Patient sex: M
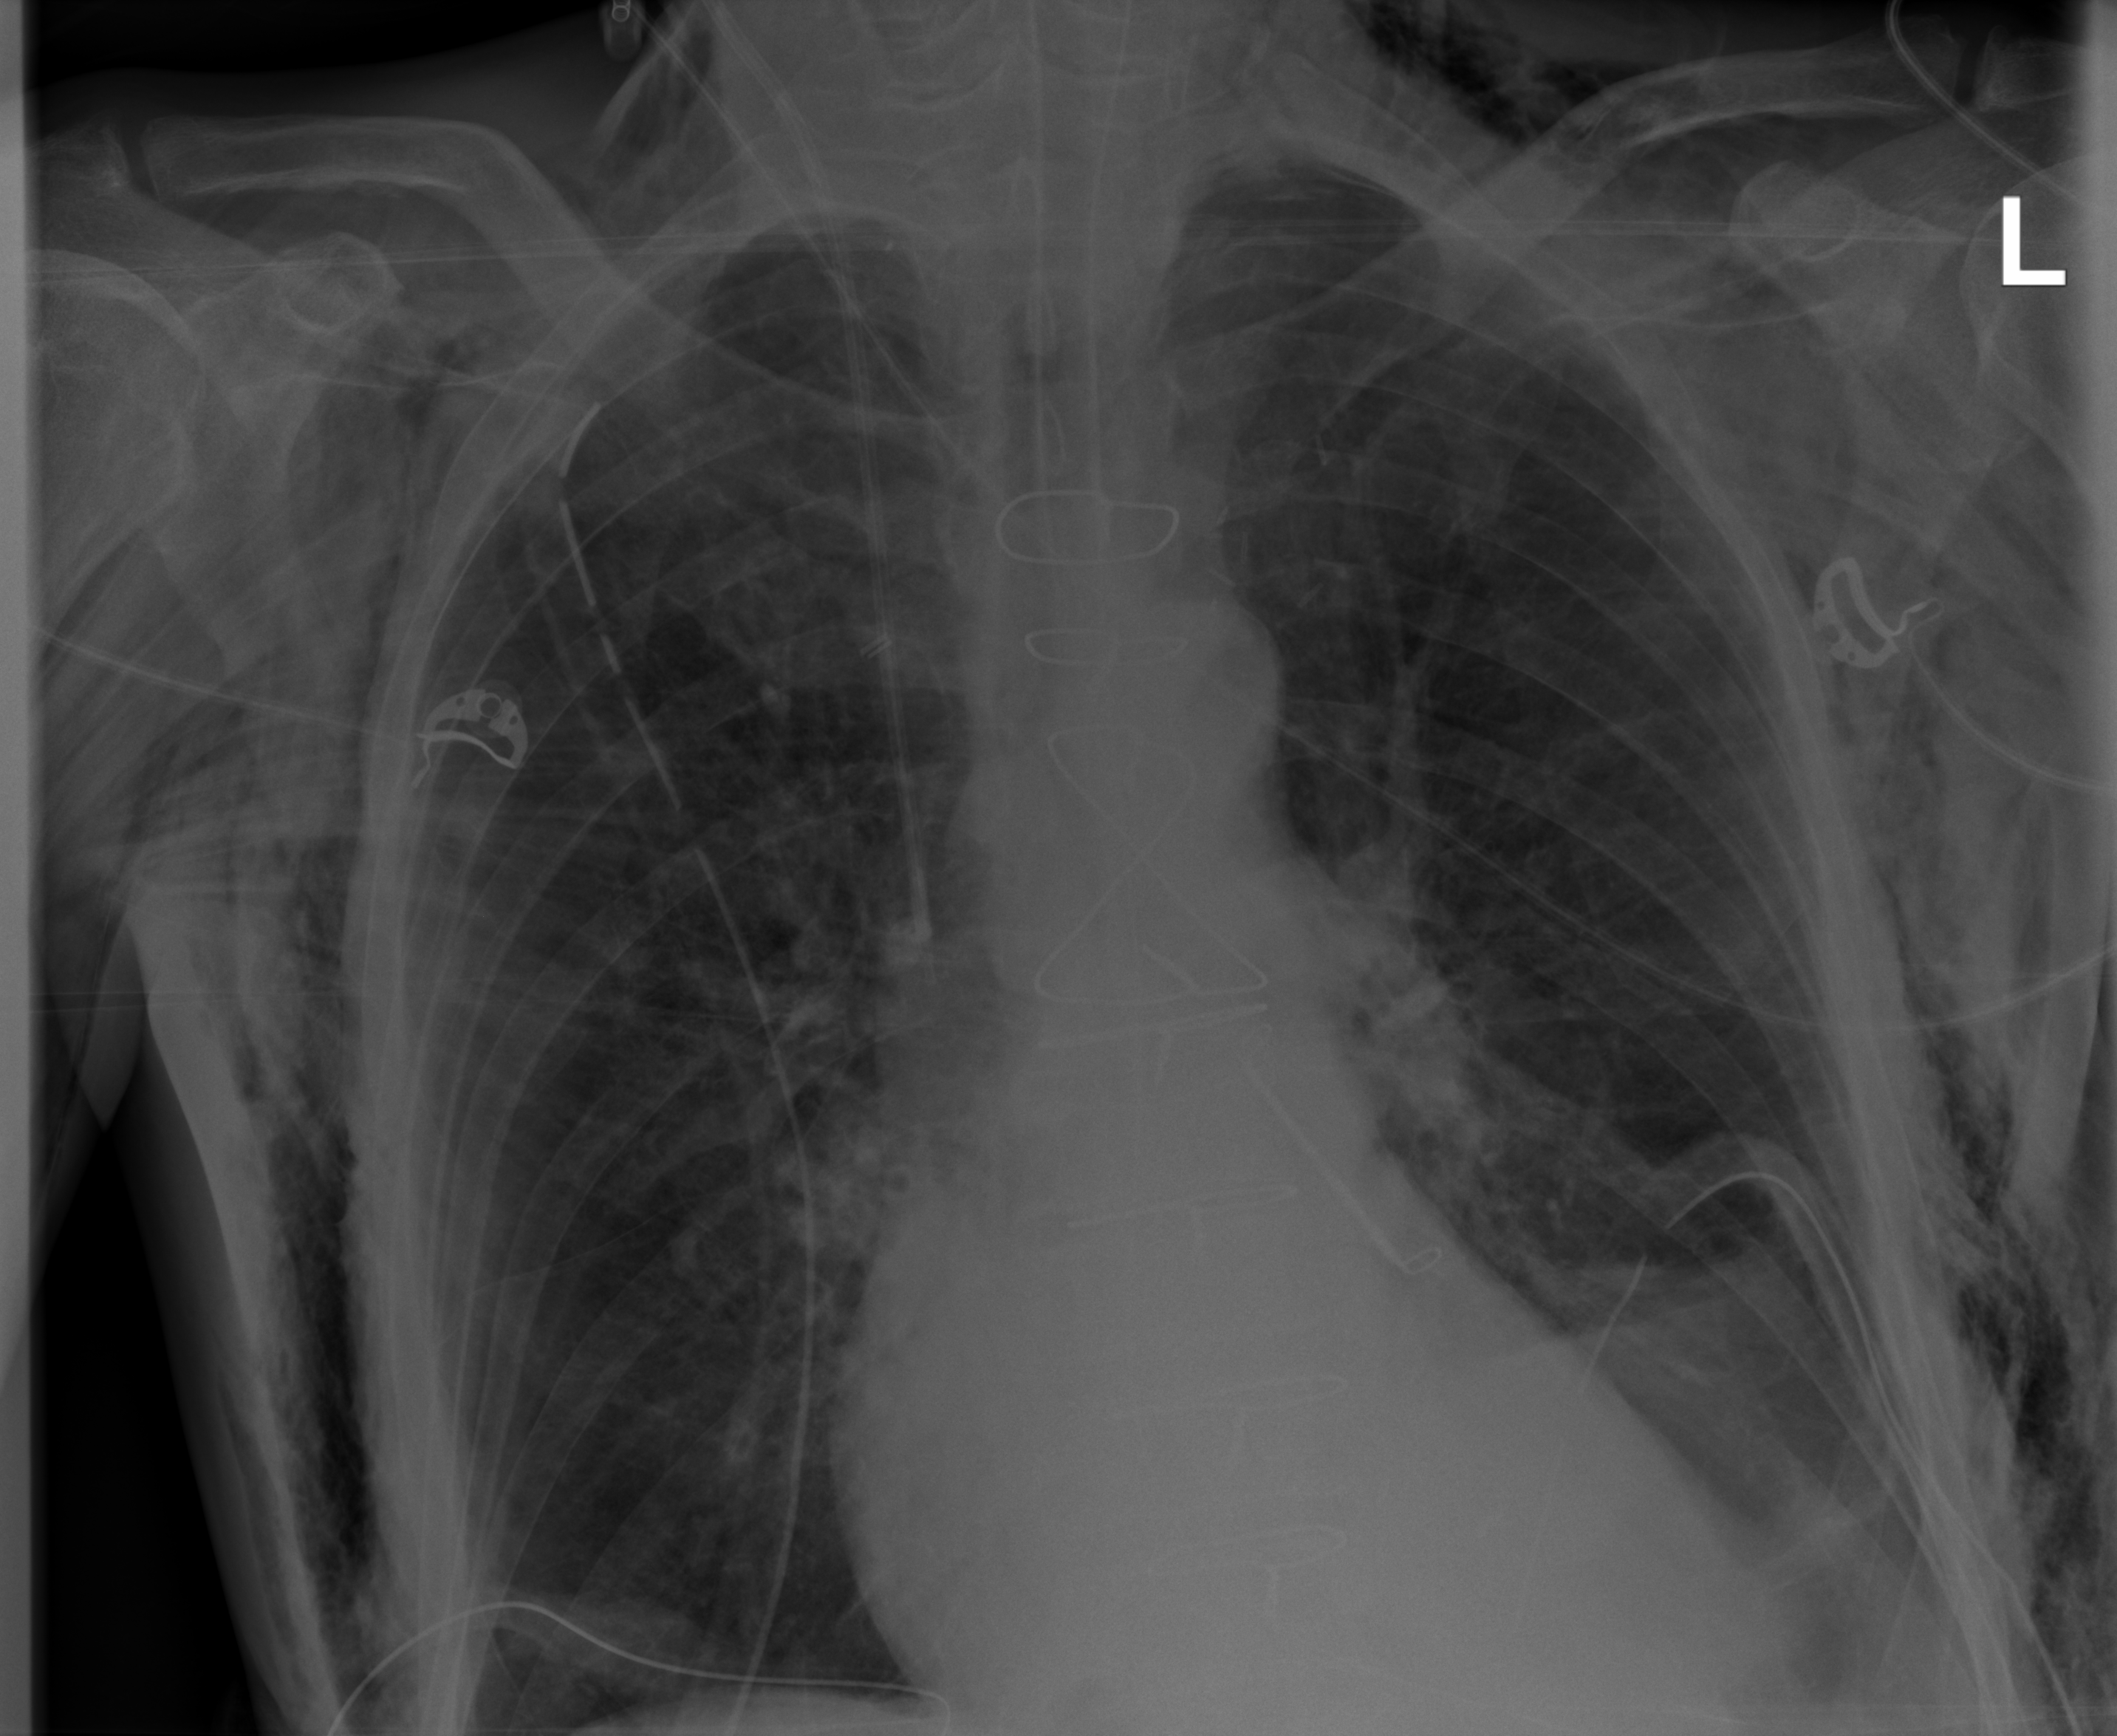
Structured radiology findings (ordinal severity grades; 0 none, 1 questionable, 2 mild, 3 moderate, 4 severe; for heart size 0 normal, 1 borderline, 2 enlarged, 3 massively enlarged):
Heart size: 0
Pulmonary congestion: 2
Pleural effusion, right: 0
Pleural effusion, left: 2
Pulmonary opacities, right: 0
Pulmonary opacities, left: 0
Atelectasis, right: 2
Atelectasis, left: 2